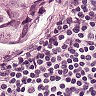
Metastatic tissue present: yes